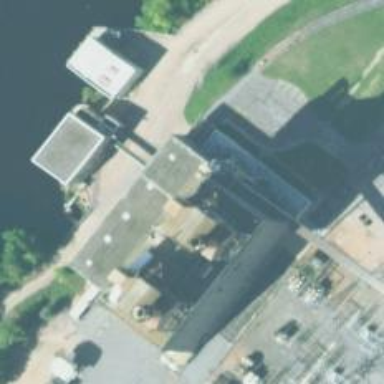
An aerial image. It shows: Steam turbine generator.